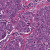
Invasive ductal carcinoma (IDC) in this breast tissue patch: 1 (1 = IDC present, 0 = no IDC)